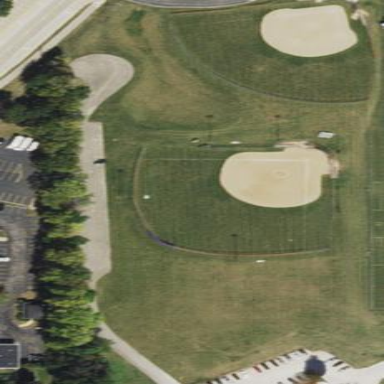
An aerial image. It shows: Baseball pitch for leisure land activities.